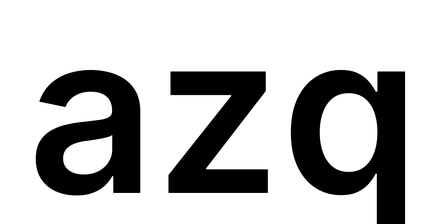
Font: Inter_SemiBold